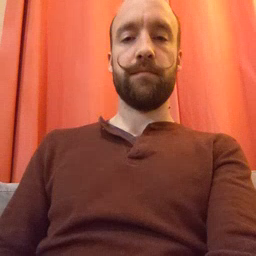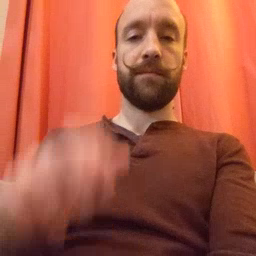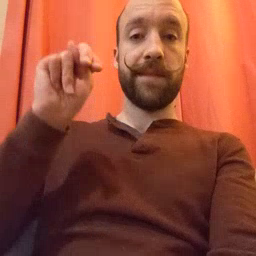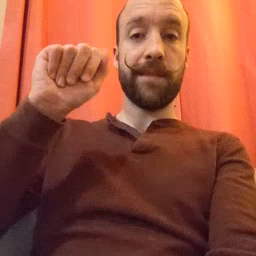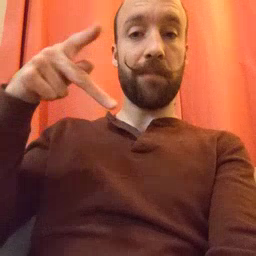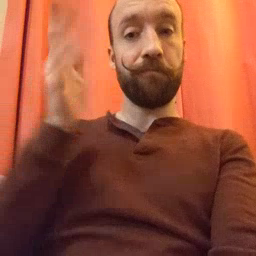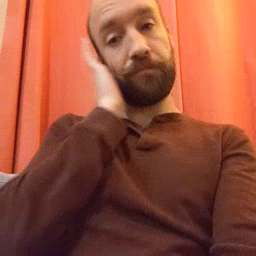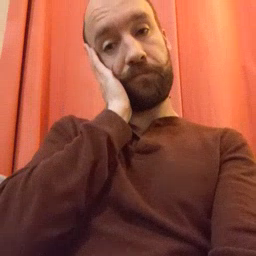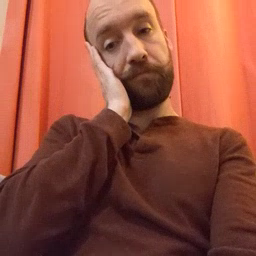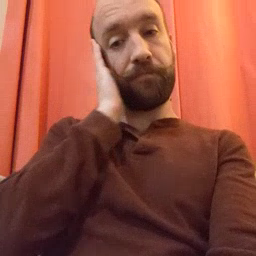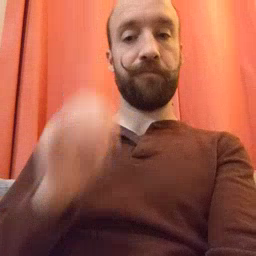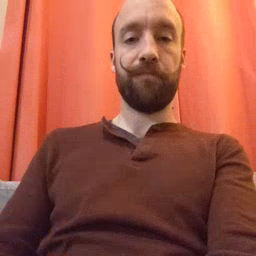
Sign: nap